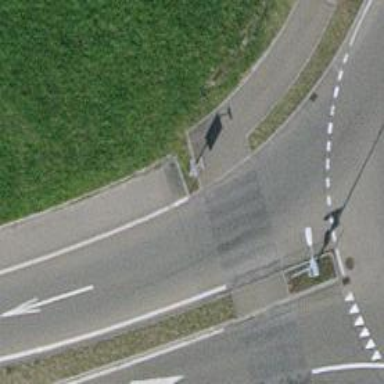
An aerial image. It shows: Uncontrolled zebra crossing on the road.